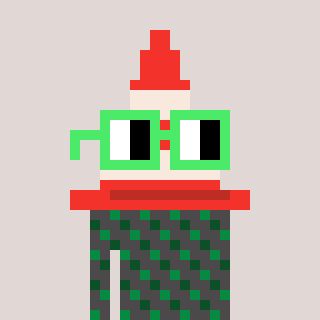
a pixel art character with square light green glasses, a cone-shaped head and a grayscale-colored body on a warm background